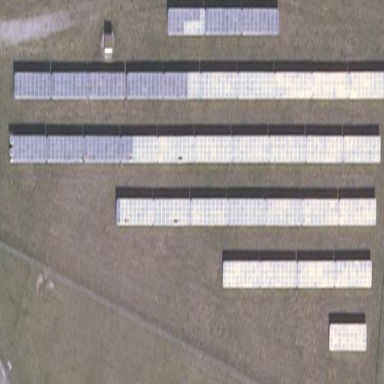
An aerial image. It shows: Solar photovoltaic panel generator.